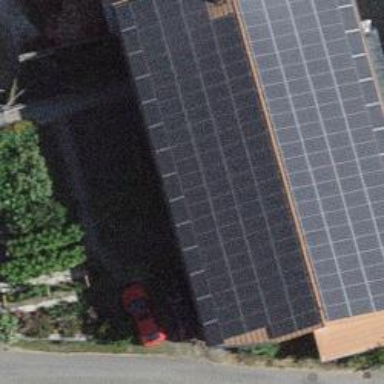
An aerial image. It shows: Solar power generator using photovoltaic method with solar photovoltaic panel types.